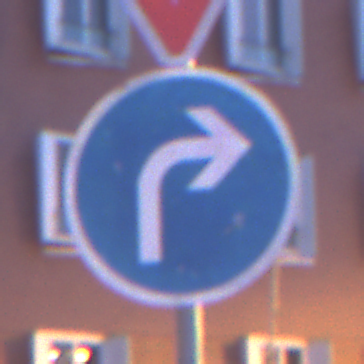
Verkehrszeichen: VorgeschriebeneFahrtrichtungRechts
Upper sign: VorfahrtGewaehren
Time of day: Night
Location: Outdoor (Urban)
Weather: PartlyCloudy
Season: NotSpecified
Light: Artificial